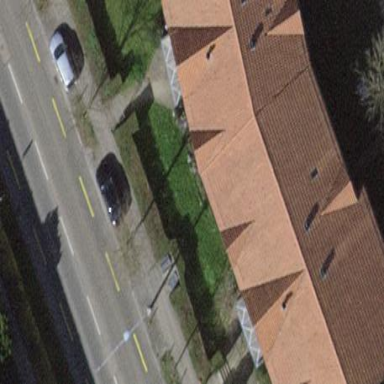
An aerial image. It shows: View of apartment building.